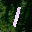
Label: 1